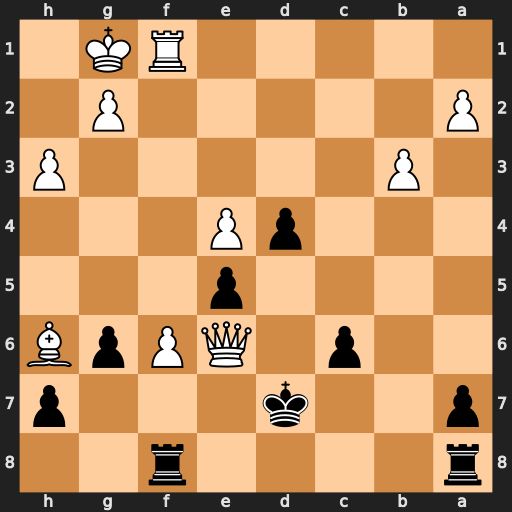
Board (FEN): r4r2/p2k3p/2p1QPpB/4p3/3pP3/1P5P/P5P1/5RK1
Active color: b
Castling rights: -
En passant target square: -
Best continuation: Kxe6 Bxf8 Rxf8